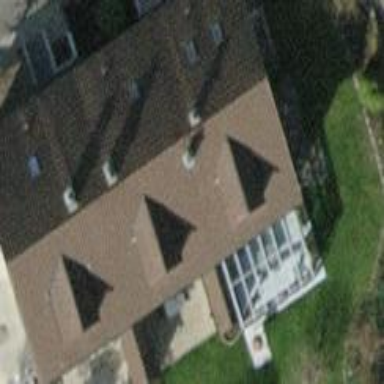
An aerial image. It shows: Terrace building with gabled roof made of roof tiles.